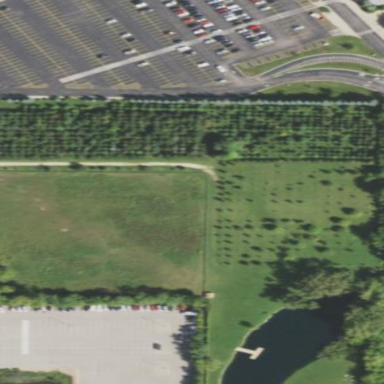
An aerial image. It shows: Plant nursery with trees.